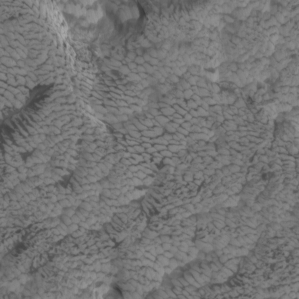
Label: non_frost